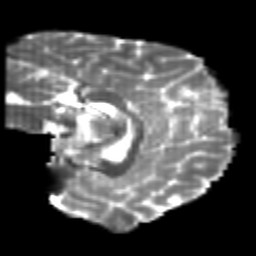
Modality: T2w
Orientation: sagittal
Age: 22
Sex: male
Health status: healthy
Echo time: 0.074 s